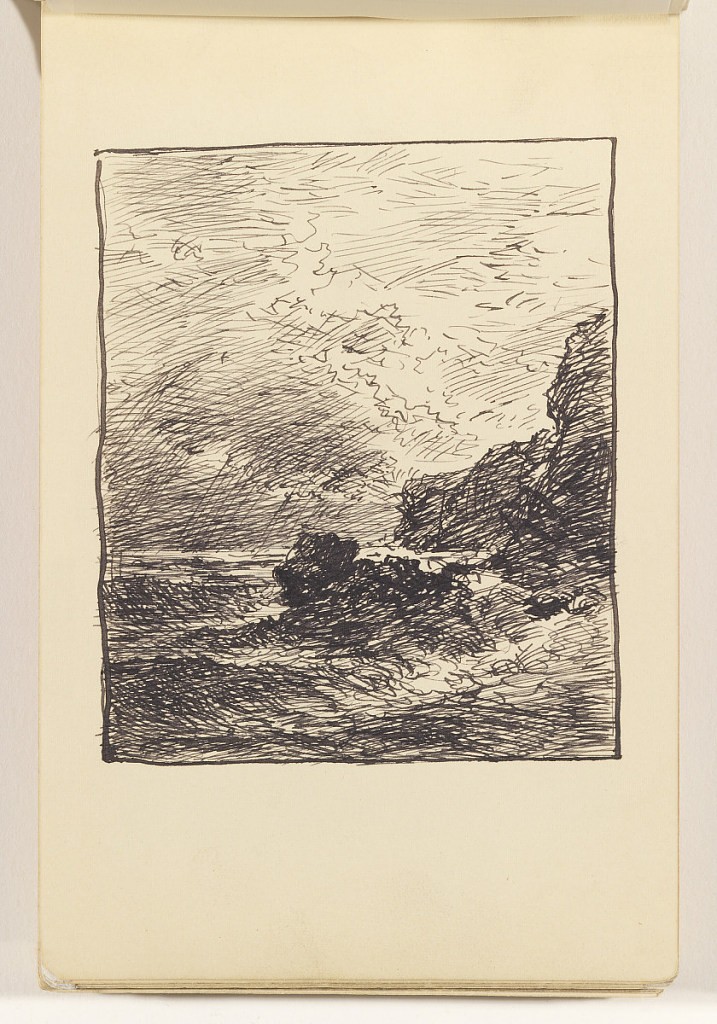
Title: Ocean with Large Rock and Cliffs at Right
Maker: William Trost Richards, American, 1833–1905
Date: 1885–90
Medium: Graphite on cream wove paper, bound
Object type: Sketchbook folio
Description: Ocean in foreground with large black rocks at center. Cliffs at right.